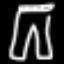
Label: pants